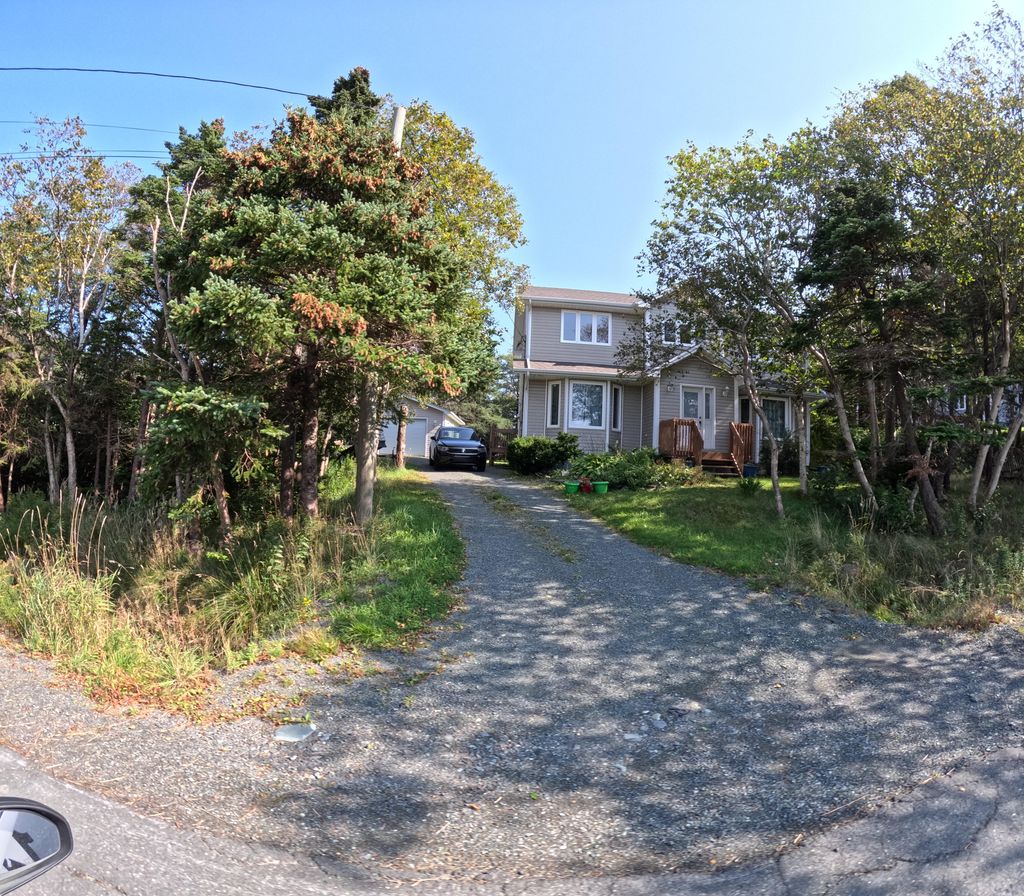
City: st_johns